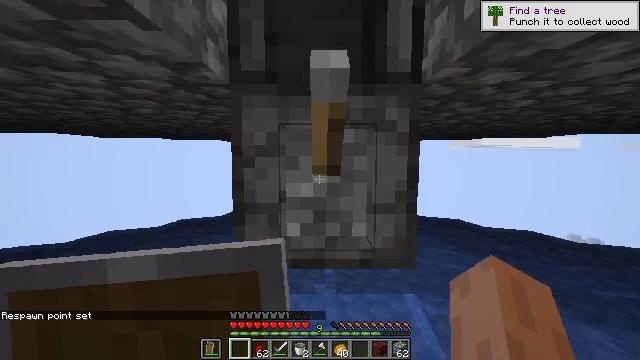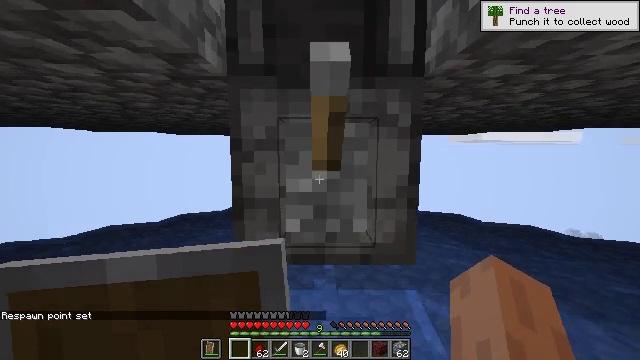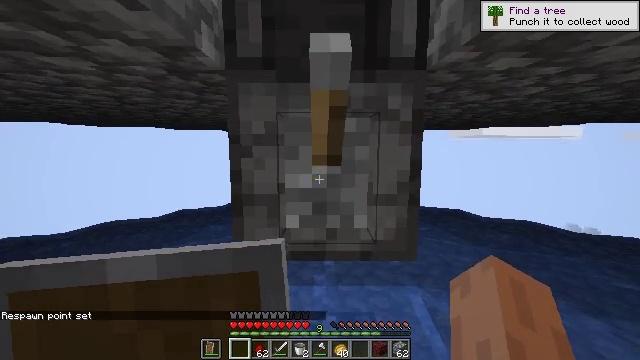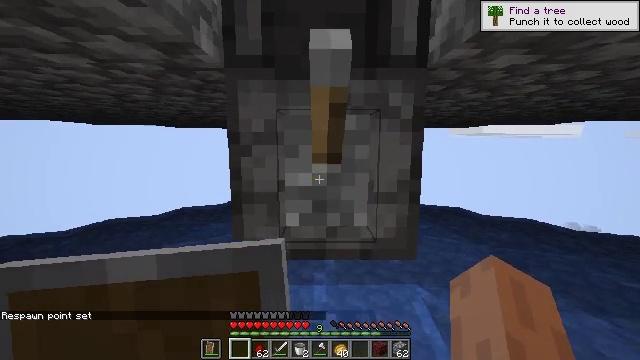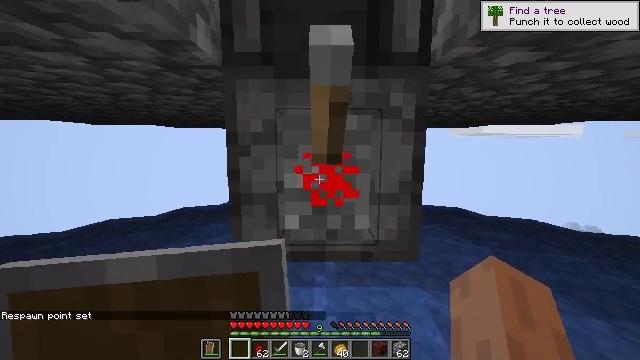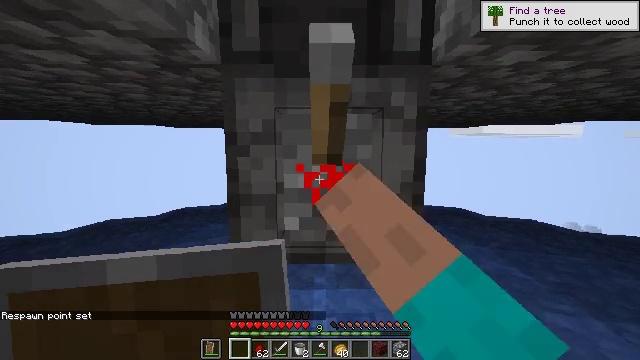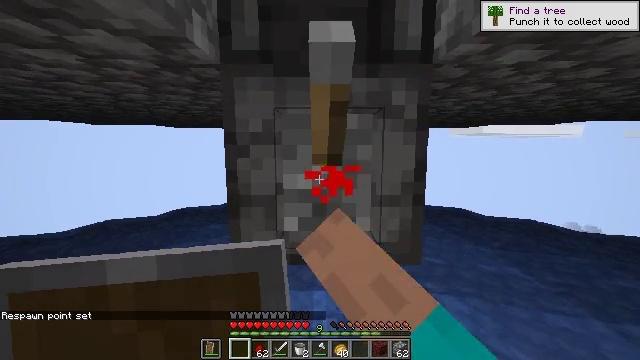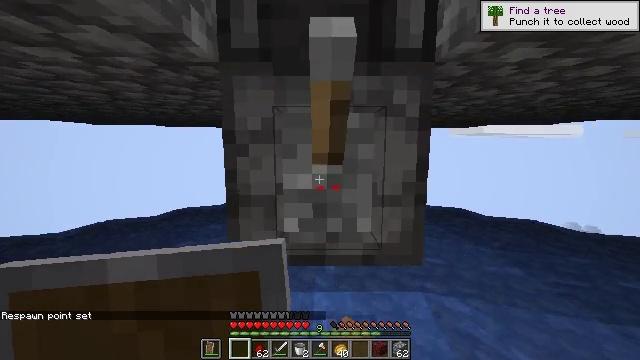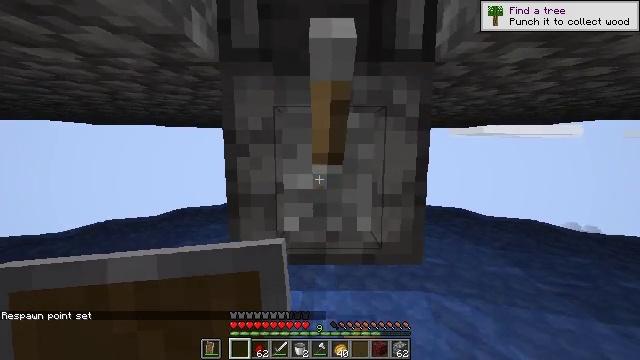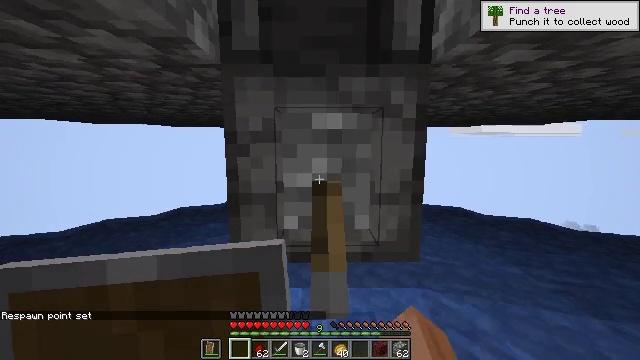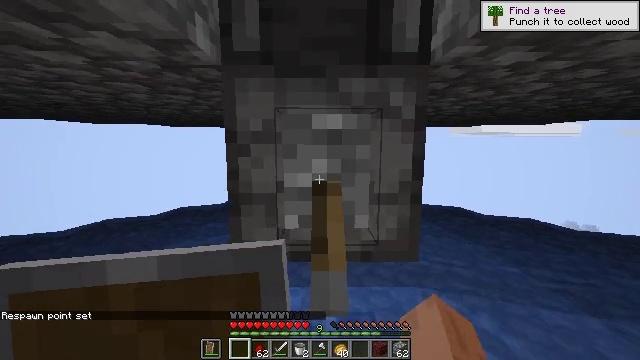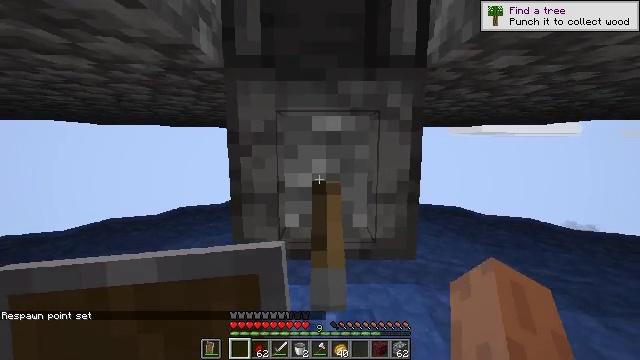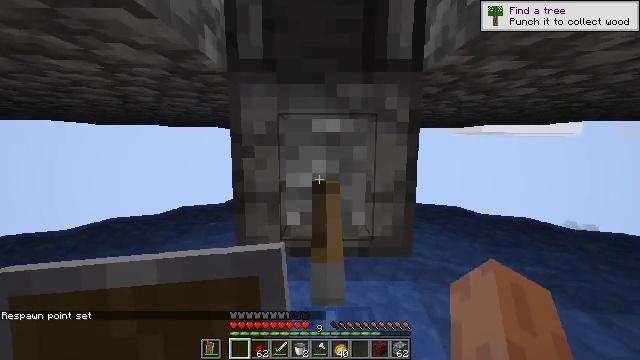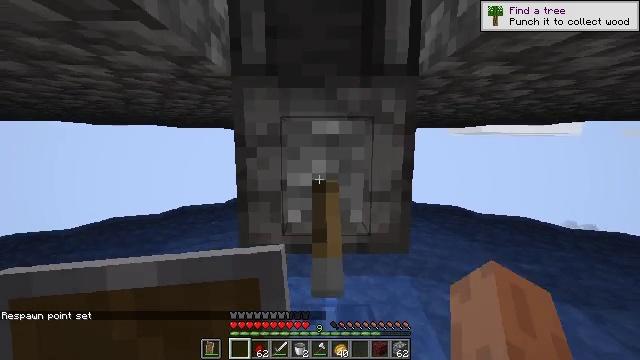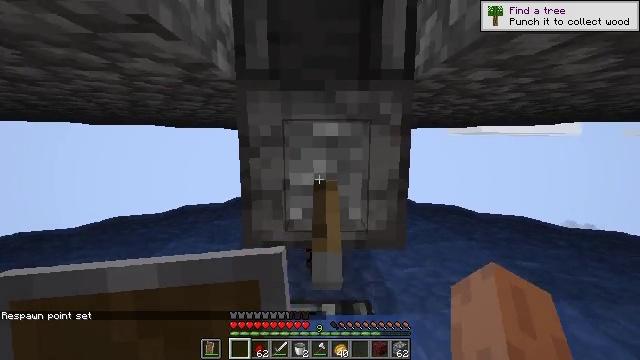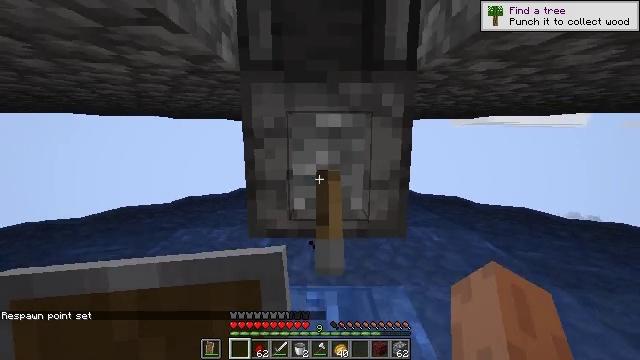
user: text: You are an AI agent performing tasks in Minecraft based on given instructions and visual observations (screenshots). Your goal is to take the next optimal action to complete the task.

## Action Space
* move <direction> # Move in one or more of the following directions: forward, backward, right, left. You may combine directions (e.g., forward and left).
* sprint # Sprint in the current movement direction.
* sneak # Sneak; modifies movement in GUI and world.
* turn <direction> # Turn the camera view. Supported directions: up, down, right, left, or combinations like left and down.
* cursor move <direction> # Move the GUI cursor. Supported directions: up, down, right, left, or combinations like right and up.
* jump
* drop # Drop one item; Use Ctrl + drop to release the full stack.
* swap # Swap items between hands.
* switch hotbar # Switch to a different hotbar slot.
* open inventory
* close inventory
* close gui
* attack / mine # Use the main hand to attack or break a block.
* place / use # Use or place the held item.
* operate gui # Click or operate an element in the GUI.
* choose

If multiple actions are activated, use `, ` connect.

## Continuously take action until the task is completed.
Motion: motion action
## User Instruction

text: Retrieve the lever from the wall.
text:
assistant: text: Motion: move forward, turn down
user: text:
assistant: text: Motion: move forward, turn down
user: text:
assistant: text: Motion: move forward
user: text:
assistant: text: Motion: move forward, use / place
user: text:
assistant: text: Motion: move forward, use / place
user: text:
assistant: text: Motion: move forward, use / place
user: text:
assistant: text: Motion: no_op
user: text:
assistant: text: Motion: no_op
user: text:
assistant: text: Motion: no_op
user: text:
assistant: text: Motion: no_op
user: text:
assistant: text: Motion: no_op
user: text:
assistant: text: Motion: no_op
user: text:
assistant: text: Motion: no_op
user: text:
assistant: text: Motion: no_op
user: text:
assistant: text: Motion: turn down
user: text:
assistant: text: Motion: turn down
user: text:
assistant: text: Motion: turn down
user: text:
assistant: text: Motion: turn down
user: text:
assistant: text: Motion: move forward, turn down
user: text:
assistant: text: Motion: move forward, turn down
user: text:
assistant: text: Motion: move forward, turn down
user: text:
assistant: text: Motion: no_op
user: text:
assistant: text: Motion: no_op
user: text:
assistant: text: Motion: no_op
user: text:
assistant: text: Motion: no_op
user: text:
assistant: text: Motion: no_op
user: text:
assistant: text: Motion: no_op
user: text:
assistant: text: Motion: turn right and up
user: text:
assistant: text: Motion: turn up
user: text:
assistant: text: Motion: turn up